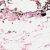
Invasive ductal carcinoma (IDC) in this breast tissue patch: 0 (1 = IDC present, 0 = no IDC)